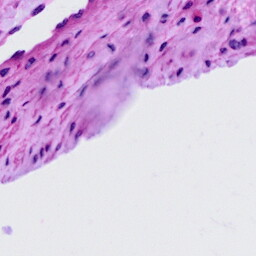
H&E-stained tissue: Cervix